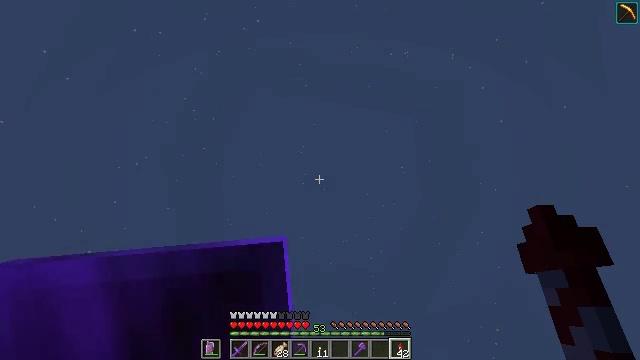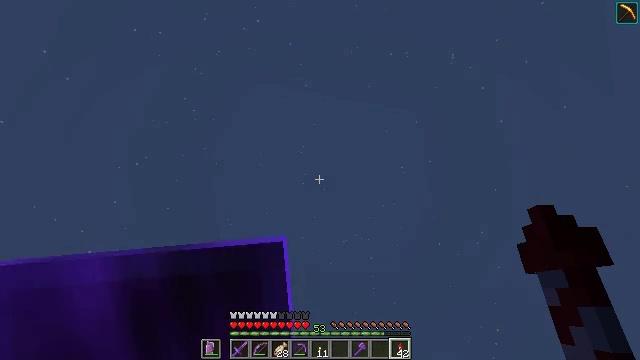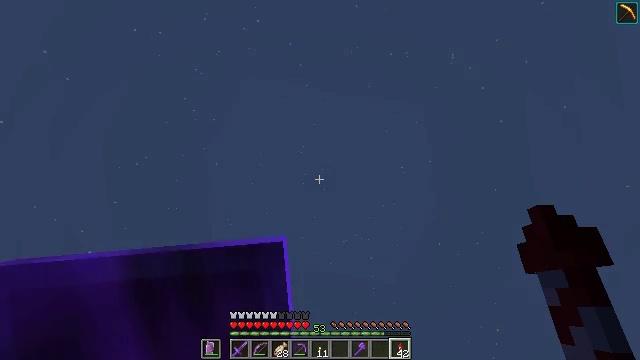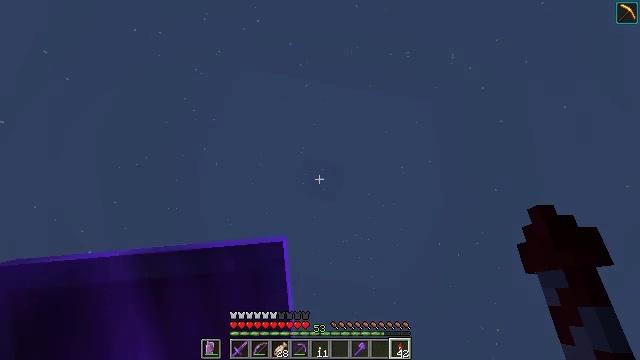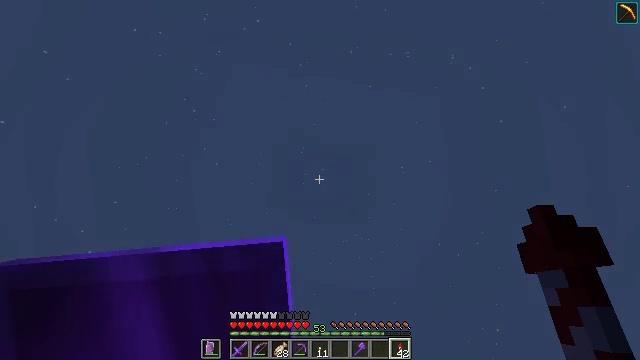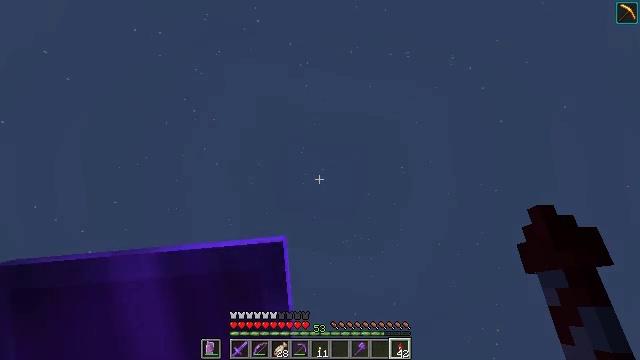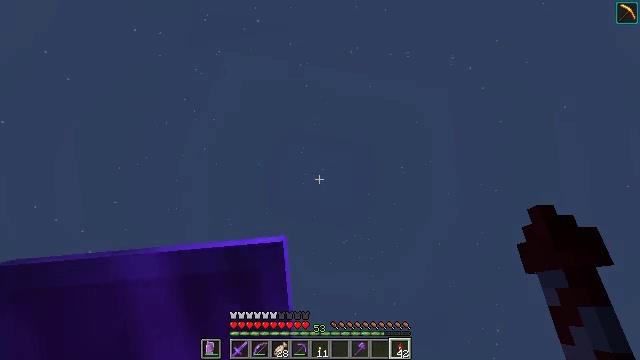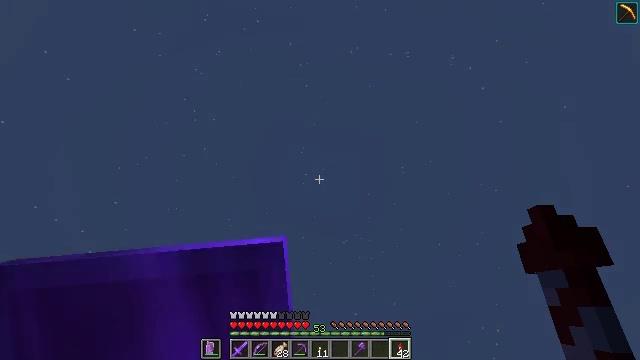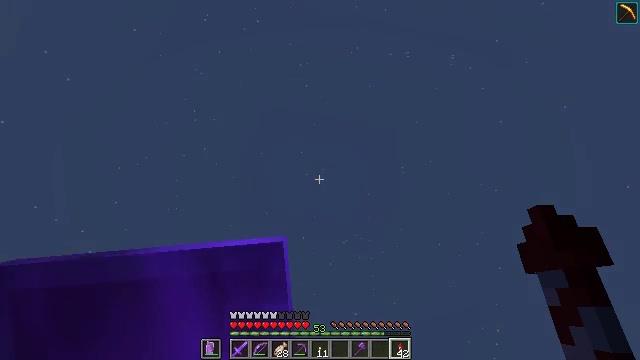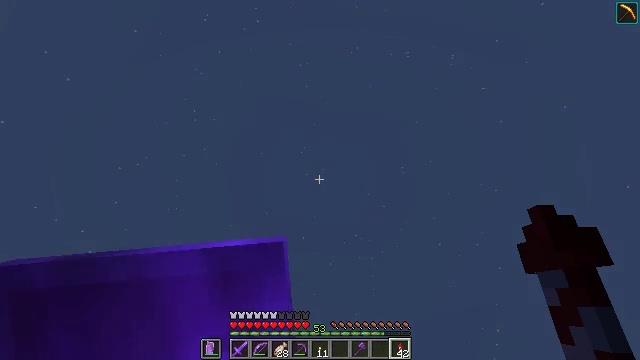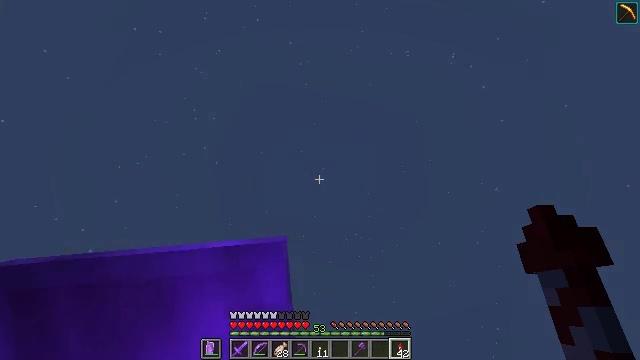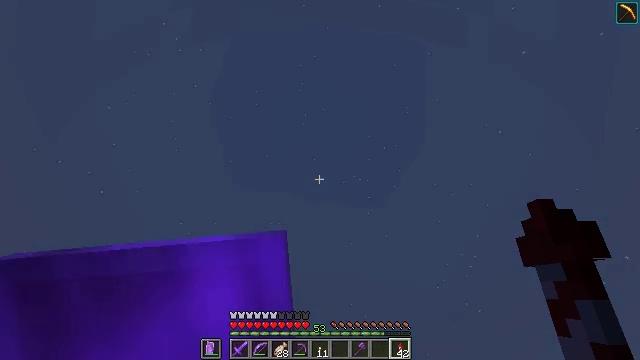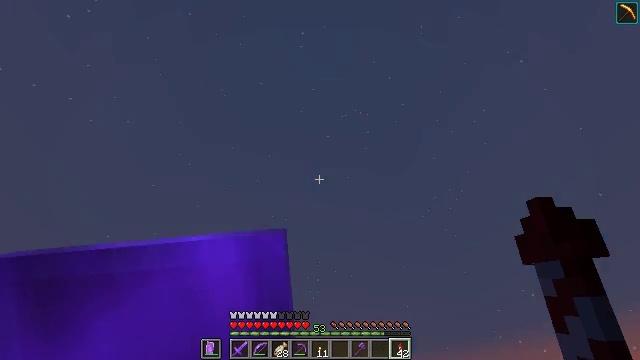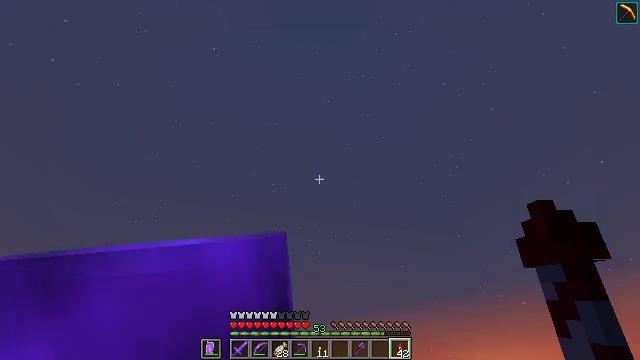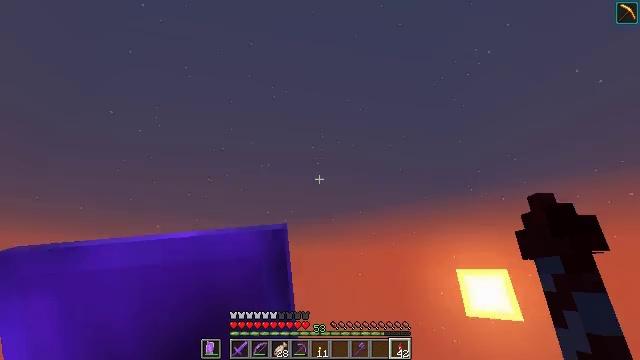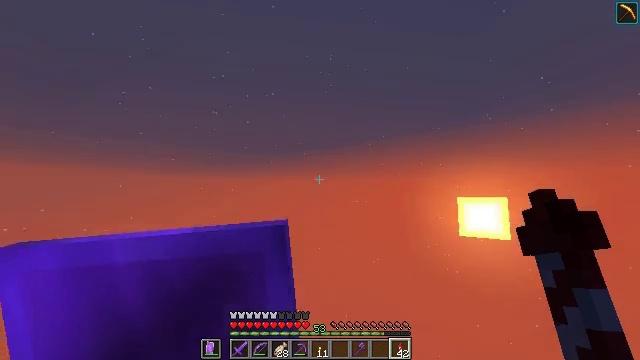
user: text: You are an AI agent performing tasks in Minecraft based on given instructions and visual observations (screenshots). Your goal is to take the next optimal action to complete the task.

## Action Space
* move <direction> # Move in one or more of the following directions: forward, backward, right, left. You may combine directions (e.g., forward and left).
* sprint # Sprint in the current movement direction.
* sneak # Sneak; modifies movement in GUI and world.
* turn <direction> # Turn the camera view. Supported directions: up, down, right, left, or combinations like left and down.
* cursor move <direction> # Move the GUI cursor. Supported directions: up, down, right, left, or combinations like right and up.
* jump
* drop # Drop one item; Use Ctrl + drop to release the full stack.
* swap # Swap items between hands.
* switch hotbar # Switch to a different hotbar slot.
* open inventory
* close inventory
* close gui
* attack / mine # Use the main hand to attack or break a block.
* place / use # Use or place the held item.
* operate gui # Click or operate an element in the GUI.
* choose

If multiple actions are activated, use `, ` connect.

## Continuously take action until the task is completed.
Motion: motion action
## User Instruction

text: Collect the polished andesite stairs.
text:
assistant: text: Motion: move forward, sprint, jump
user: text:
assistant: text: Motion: move forward, sprint, jump
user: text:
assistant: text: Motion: move forward, sprint, jump
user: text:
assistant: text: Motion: move forward, sprint, jump
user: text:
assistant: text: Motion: move forward, sprint, jump
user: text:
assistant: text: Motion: move forward, sprint, jump
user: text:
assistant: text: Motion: move forward, sprint, jump
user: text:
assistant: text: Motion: move forward, sprint, jump
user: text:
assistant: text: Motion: move forward, sprint, jump
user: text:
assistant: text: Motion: move forward, sprint, jump
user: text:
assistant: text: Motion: move forward, sprint, turn down, jump
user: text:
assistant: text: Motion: move forward, sprint, turn right and down, jump
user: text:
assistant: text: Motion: move forward, sprint, turn down, jump
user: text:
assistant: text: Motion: move forward, sprint, turn left and down, jump
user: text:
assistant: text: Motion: move forward, sprint, turn left and down, jump
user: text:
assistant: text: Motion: move forward, sprint, turn left and down, jump
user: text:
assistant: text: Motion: move forward, sprint, turn left and down, jump
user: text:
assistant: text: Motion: move forward, sprint, turn left and down, jump
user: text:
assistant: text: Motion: move forward, sprint, turn down, jump
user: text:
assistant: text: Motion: move forward, sprint
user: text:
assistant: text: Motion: no_op
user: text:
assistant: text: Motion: turn left and down
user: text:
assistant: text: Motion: turn left and down
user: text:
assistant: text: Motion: turn left and down
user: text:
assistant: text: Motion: turn down
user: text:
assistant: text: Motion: turn down
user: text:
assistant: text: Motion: turn down
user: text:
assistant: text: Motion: turn down
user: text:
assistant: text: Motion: turn down
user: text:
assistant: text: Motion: turn down